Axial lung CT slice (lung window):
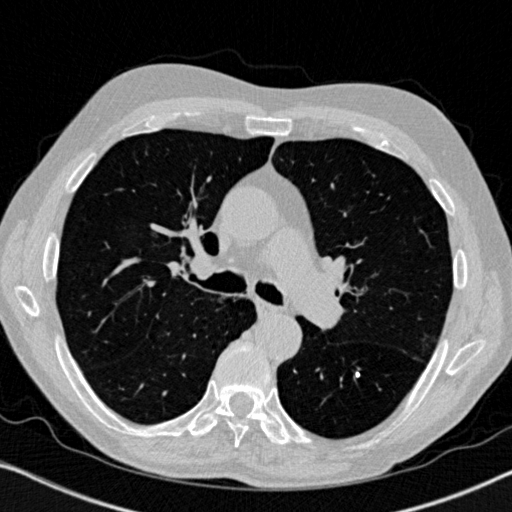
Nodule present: yes
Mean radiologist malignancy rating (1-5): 1